Interaction volume radius: 5 \u00c5
Interaction volume height: 15 \u00c5
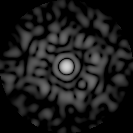
Disorder parameter: 0.8056